Question: What is the reading of the measurement in the image?
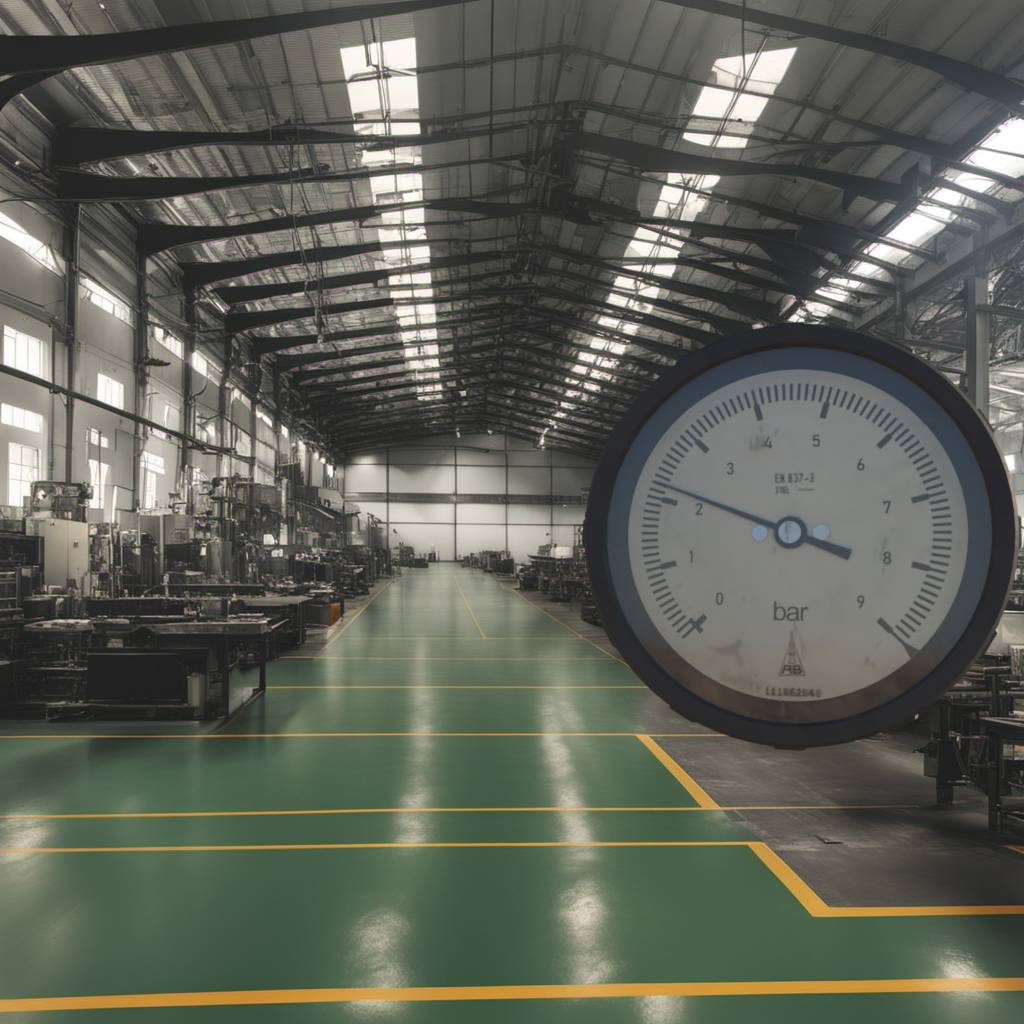
Answer: The result is 2.23
Question: What is the value range of this measurement?
Answer: The range is from 0 to 9
Question: What is the minimum and maximum reading range of the measurement in the image?
Answer: The minimum value is 0 and the maximum value is 9